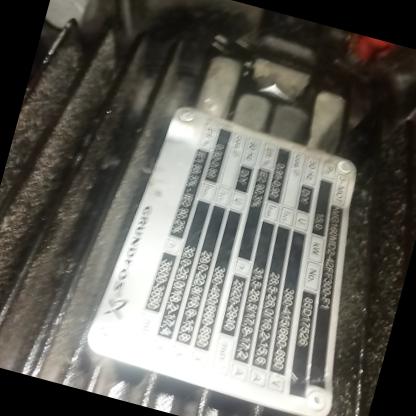
Klasa: tabliczka-znamionowa